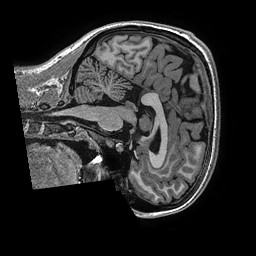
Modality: T1w
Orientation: sagittal
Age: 16
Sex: female
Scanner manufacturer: ge
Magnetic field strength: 3 T
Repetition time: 0.006952 s
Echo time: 0.00292 s